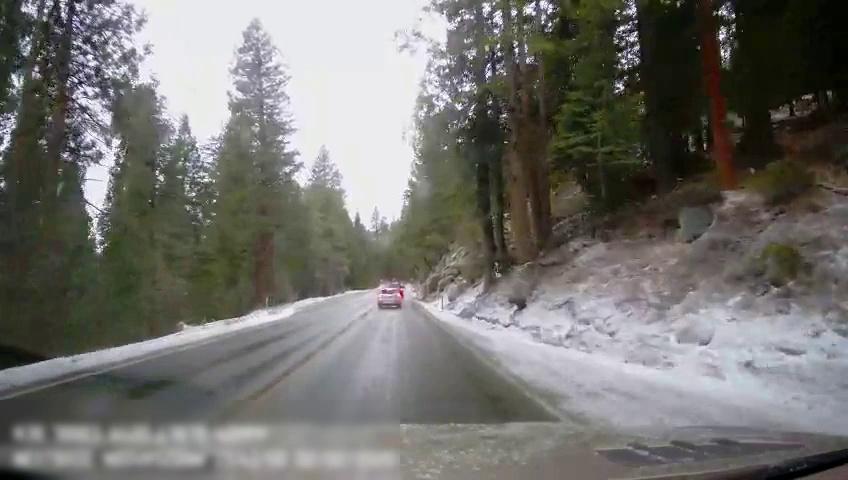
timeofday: Day
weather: Cloudy
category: Drivable Space
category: Vehicles | Car
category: Lanes | Current Lane
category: Lanes | Current Lane
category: Lanes | Opposite Lane
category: Lanes | Opposite Lane